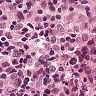
Metastatic tissue present: no